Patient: sex F, age 43
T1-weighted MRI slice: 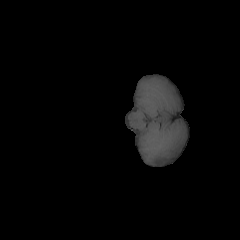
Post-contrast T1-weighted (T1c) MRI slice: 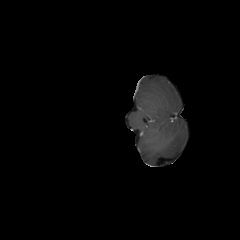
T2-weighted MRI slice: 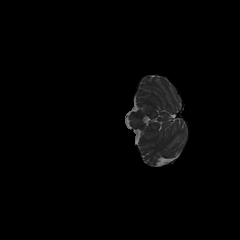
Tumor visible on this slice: no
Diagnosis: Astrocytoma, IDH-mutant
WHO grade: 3